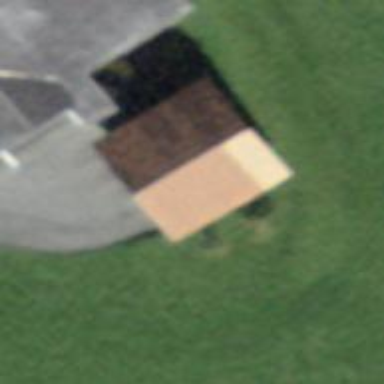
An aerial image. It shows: Shed.